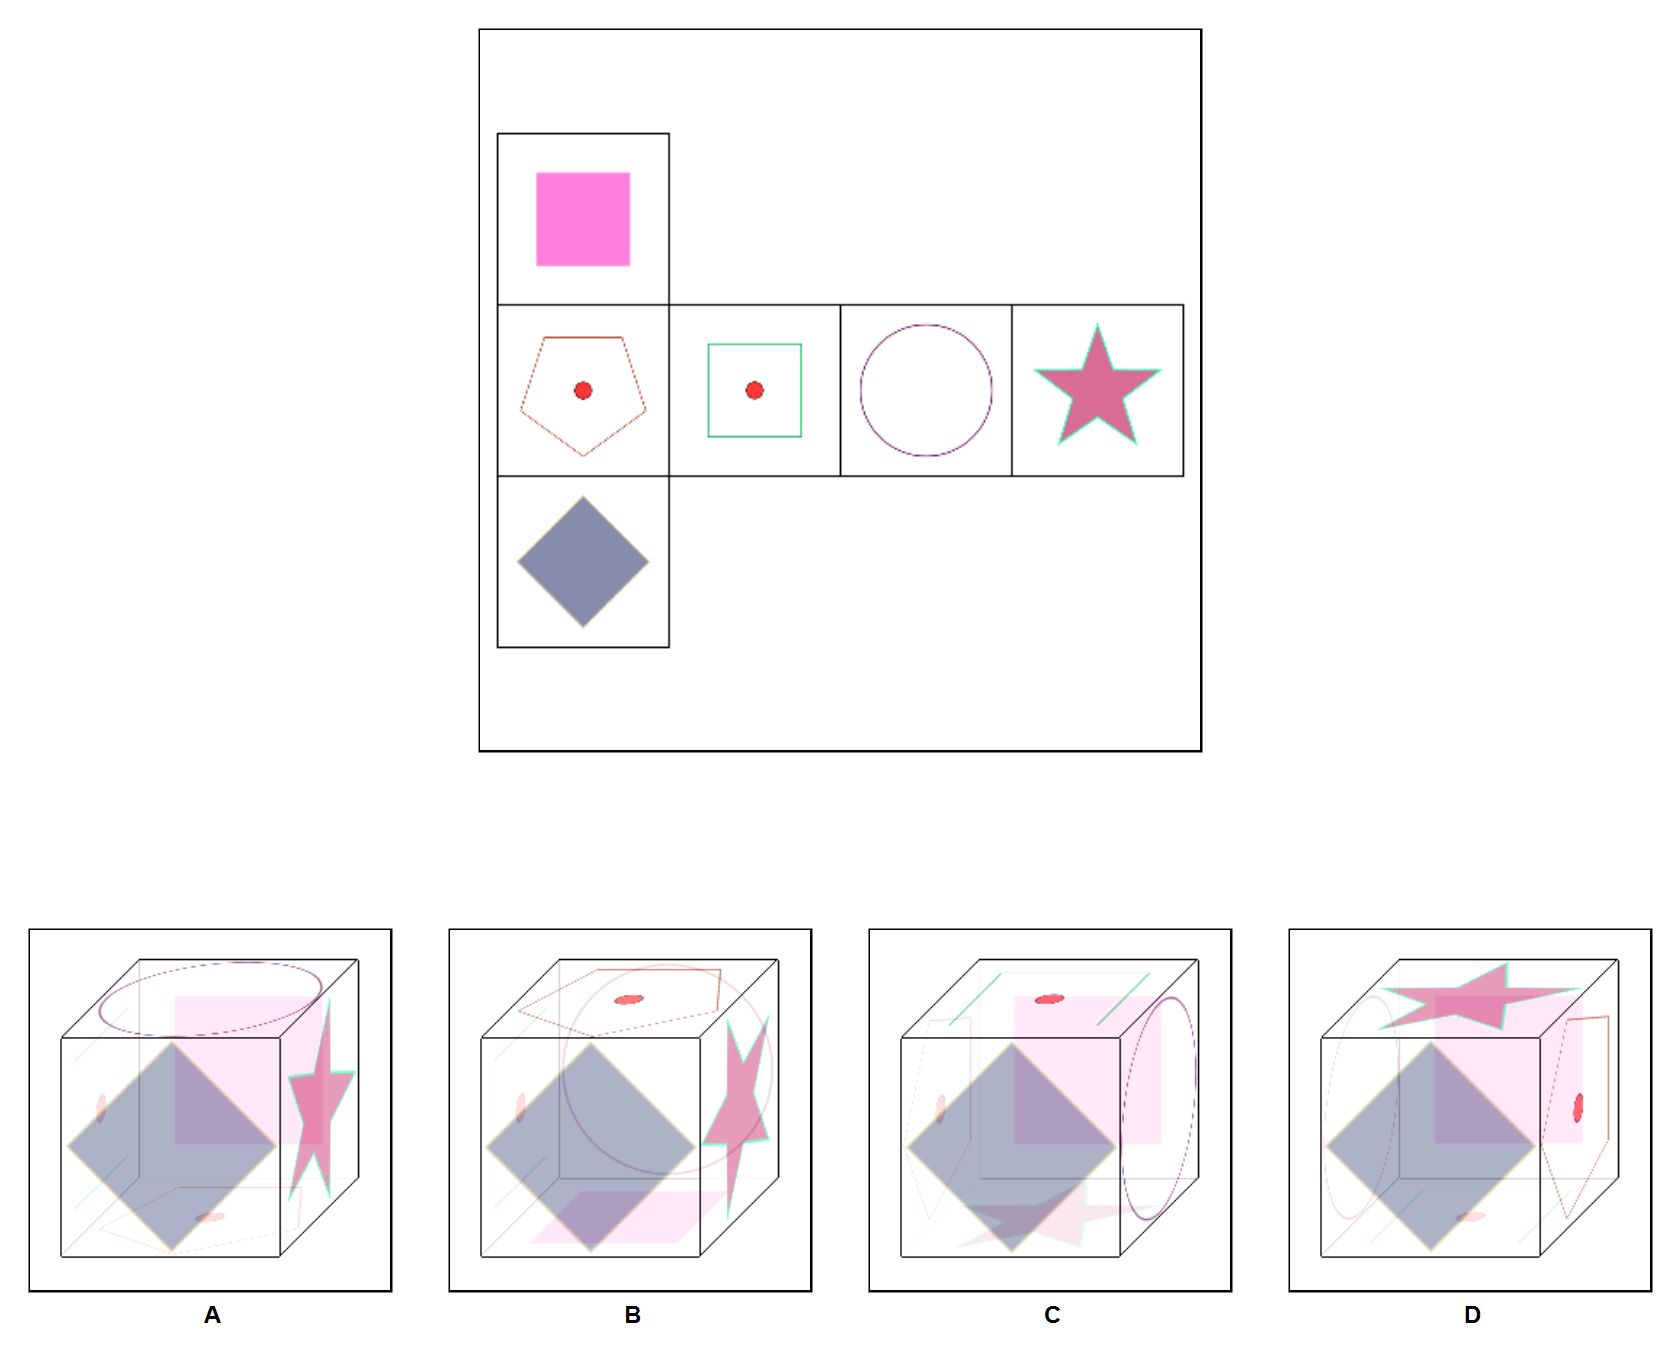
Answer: B